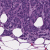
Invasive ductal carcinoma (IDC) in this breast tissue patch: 1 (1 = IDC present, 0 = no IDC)